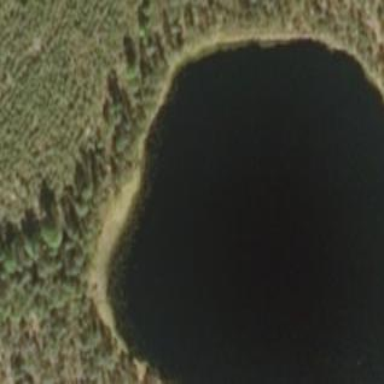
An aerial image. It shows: Peaceful pond surrounded by nature.